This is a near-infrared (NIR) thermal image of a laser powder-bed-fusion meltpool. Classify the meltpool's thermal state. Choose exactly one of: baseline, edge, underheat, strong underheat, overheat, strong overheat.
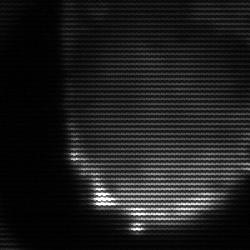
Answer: edge